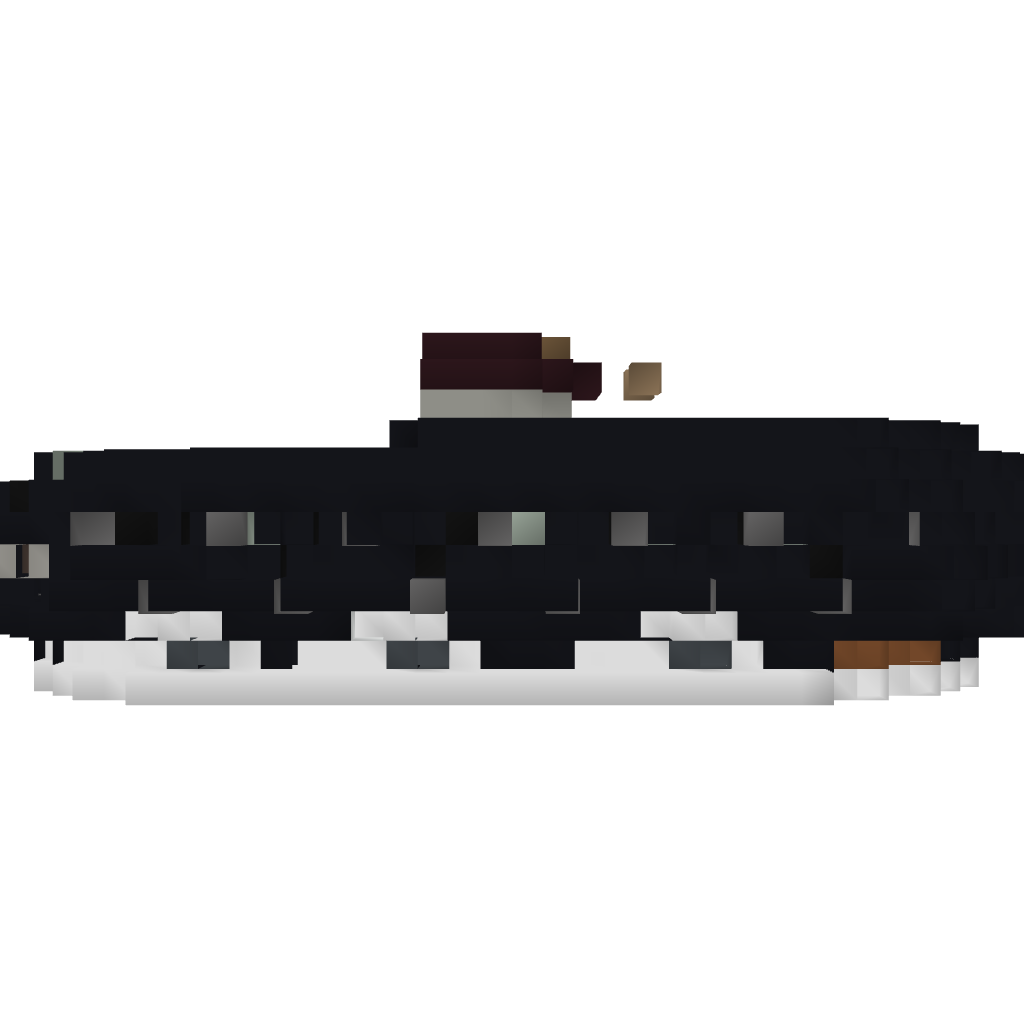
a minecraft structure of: Working Air Warship and Fighters - Trident Submersible Fighter Tender